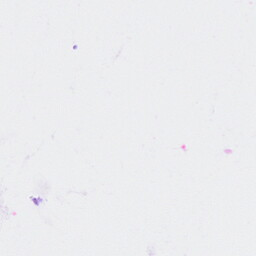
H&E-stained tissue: Ovarian